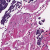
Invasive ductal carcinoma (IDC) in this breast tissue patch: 0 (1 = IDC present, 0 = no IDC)